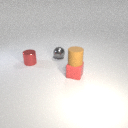
small red rubber cube in front of small gray metal sphere